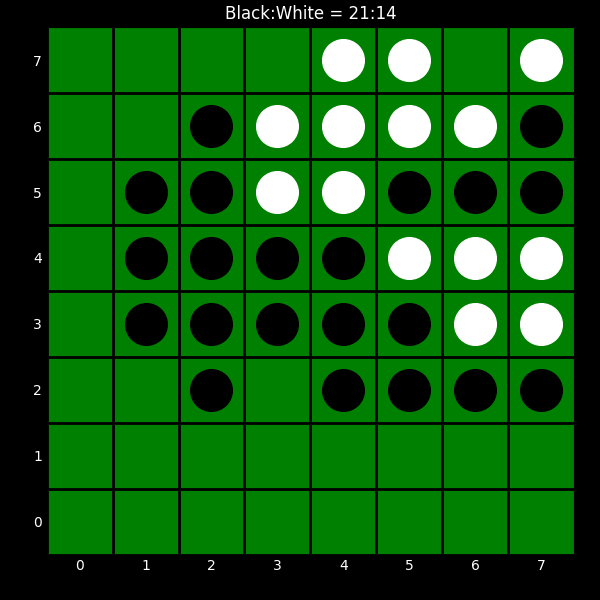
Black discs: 21
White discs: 14